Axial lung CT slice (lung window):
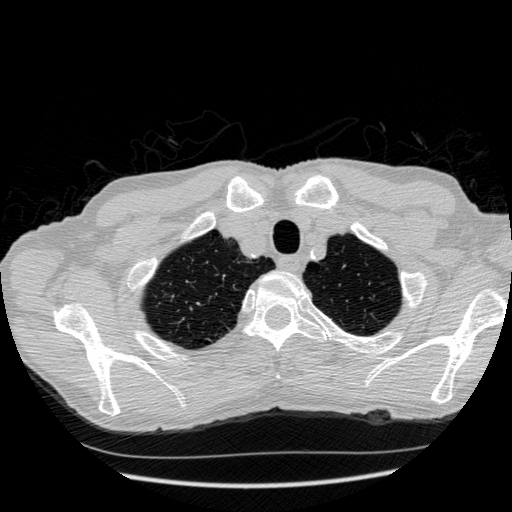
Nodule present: no